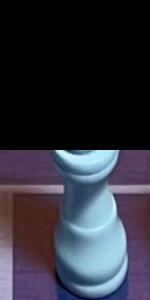
Label: King_White